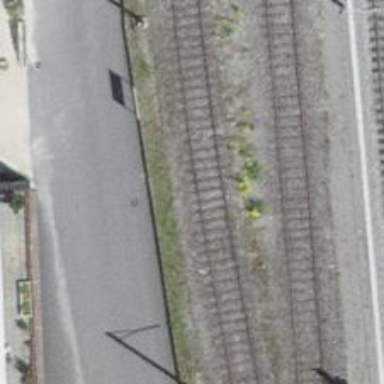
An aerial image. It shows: Single railway spur track.